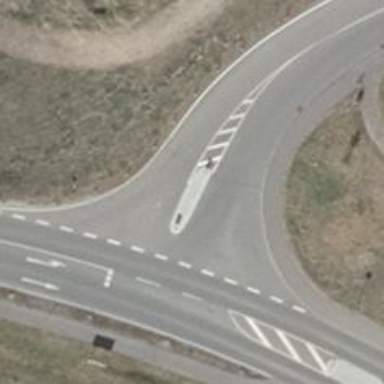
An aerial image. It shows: Traffic calming island.